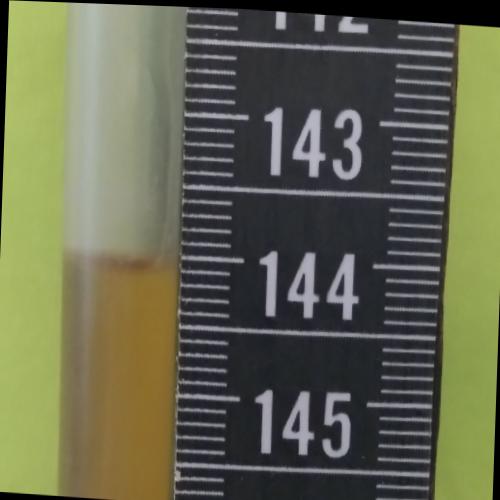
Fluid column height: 144.1 cm